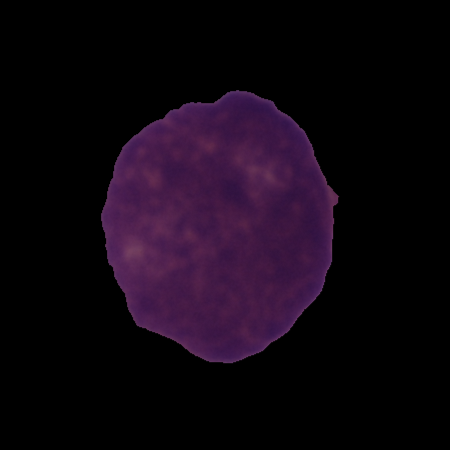
Label: cancer